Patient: sex M, age 35
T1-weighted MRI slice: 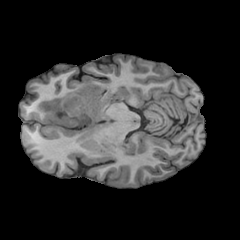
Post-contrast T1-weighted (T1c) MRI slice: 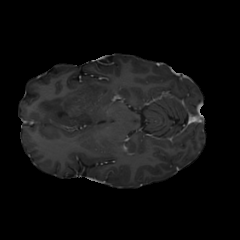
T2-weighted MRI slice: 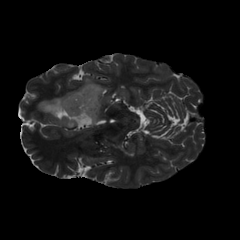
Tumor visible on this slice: yes
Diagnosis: Astrocytoma, IDH-mutant
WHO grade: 3